Question: Im customizing my navbars so they all have a logo in them. I want to add the logo right around here:

I know navbars have a background image property but that would stretch it to the whole navbar. I just want it there! :)
So far Ive tried this:
'''
UIImage *gradientImage44 = [[UIImage imageNamed:@"NavBar25High"] resizableImageWithCapInsets:UIEdgeInsetsMake(0, 0, 0, 0)];
UIImage *gradientImage32 = [[UIImage imageNamed:@"NavBar25High"] resizableImageWithCapInsets:UIEdgeInsetsMake(0, 0, 0, 0)];
// Set the background image for *all* UINavigationBars
[[UINavigationBar appearance] setBackgroundImage:gradientImage44 forBarMetrics:UIBarMetricsDefault];
[[UINavigationBar appearance] setBackgroundImage:gradientImage32 forBarMetrics:UIBarMetricsLandscapePhone];
'''
But thats for gradients because as I mentioned, it uses the image as a background image :(
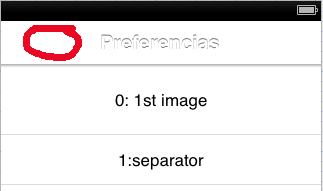
Answer: I would allocate an ImageView using CGRectMake to the specific location you want it and add that image view to the view of the UINavigationController.
Like this:
Declare the image
'''
UIImage *myImage =[UIImage imageNamed:@"header.png"];
'''
Allocate the image view
'''
myImageView_tools = [[UIImageView alloc] initWithFrame:CGRectMake(97.5, 20, 125, 45)];
'''
Set the image as the image of the imageview
'''
myImageView_tools.image = myImage;
'''
Add this to your navbar.
'''
[nameofyournavbar.view addSubview:myImageView_tools];
'''
In my code I happened to add it to the RootViewController instead of the NavigationBar but I would imagine it would work just the same.